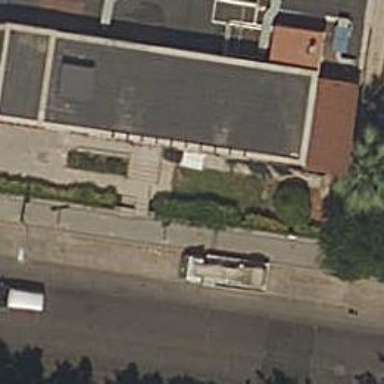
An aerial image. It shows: Bicycle parking area with wall loops.